Question: I want to change default header template of grid. I do not know what config or property to set. I tried "renderTpl" , "tpl" , "metaRowTpl" but these property related to row in grid, where i want to change header.

Any example or link would be great.
Like above image, I want extra header/row/column-header in between where text will come from database (and basically it is filter information).
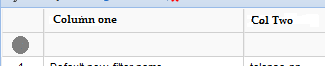
Answer: You change the header text with the following command
'''
yourGrid.getView().getHeaderAtIndex(columnIndex).setText('Header Text');
'''
<URL>